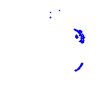
Particle: pion